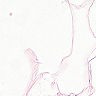
Metastatic tissue present: no